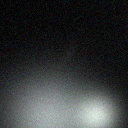
Screen state: off